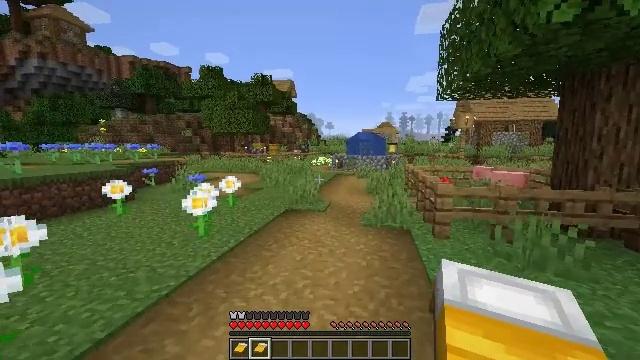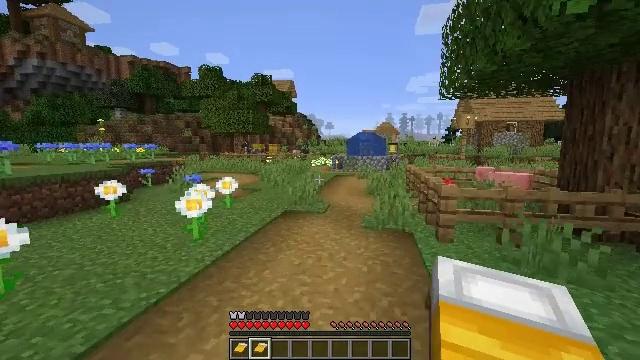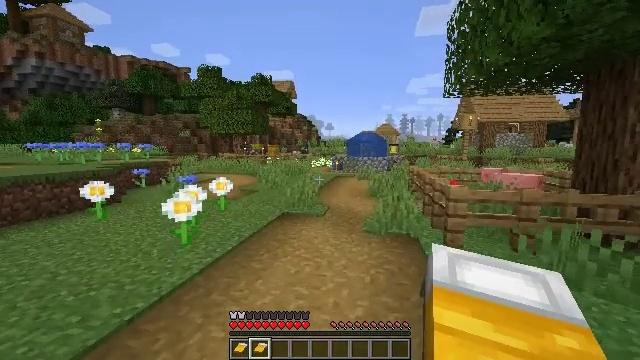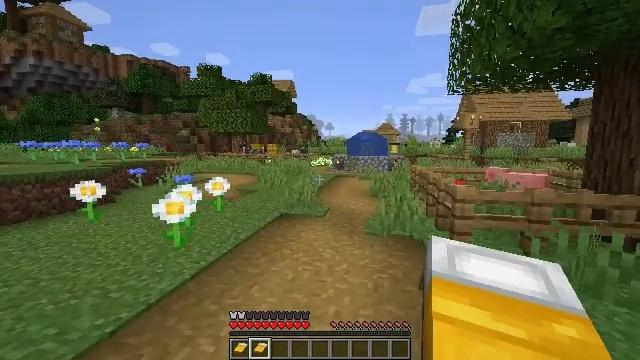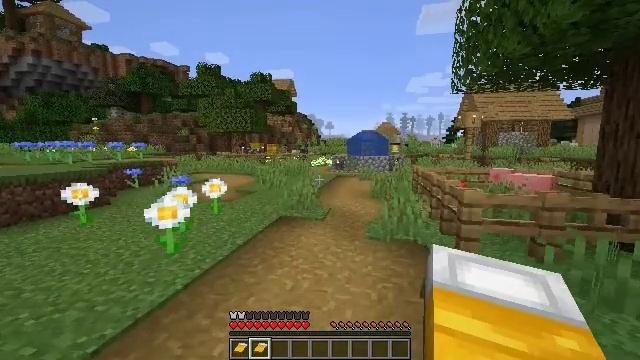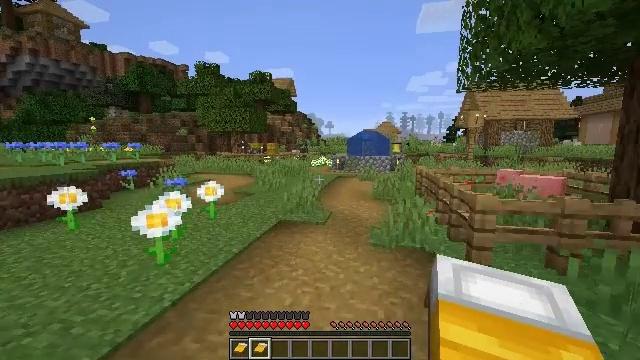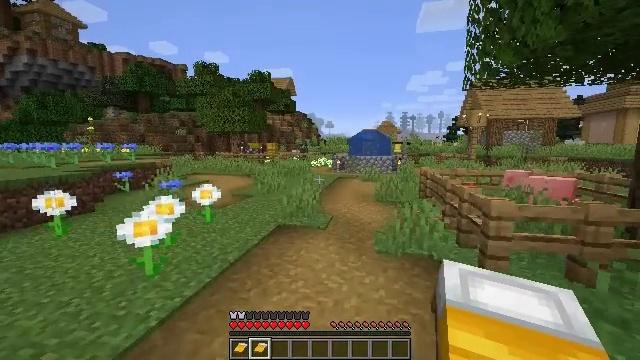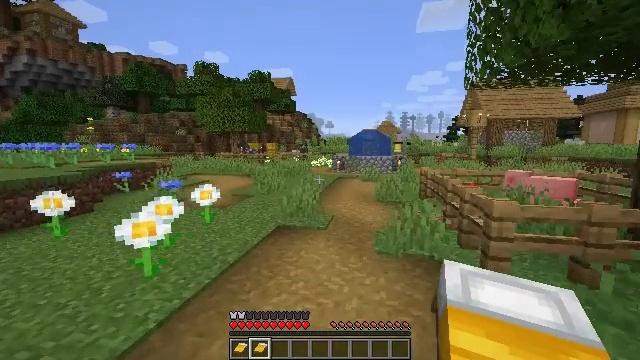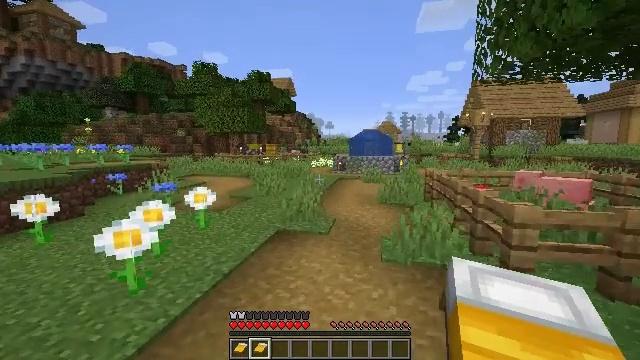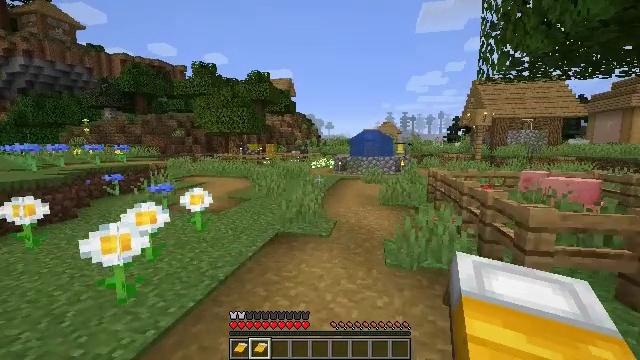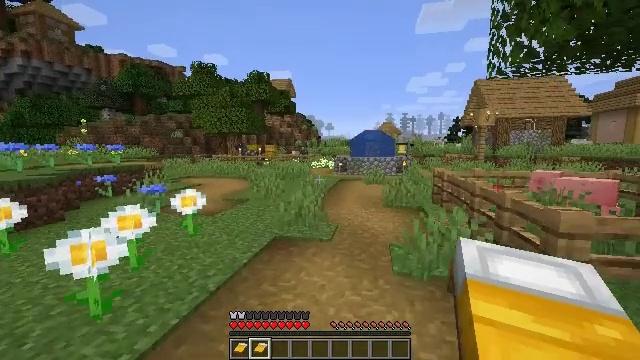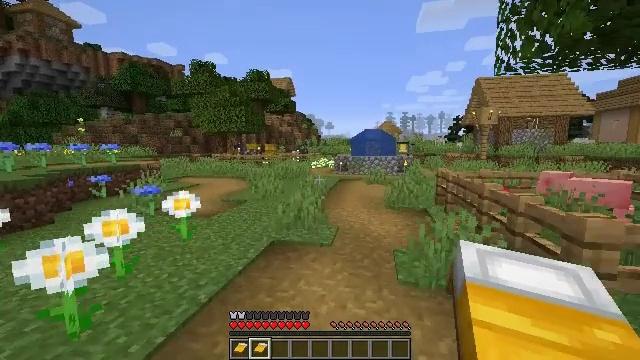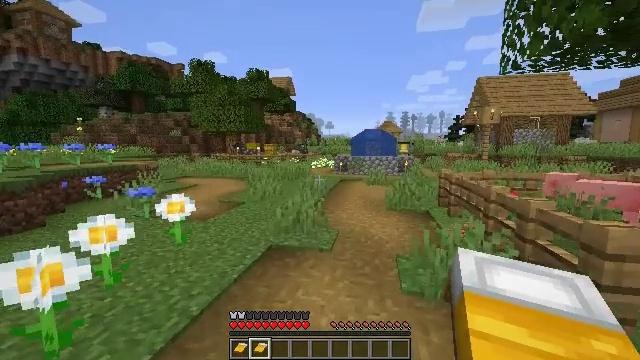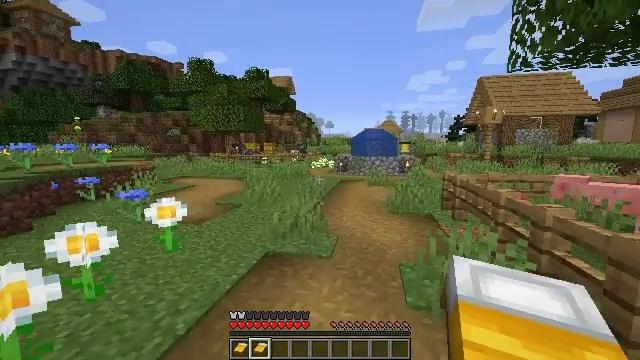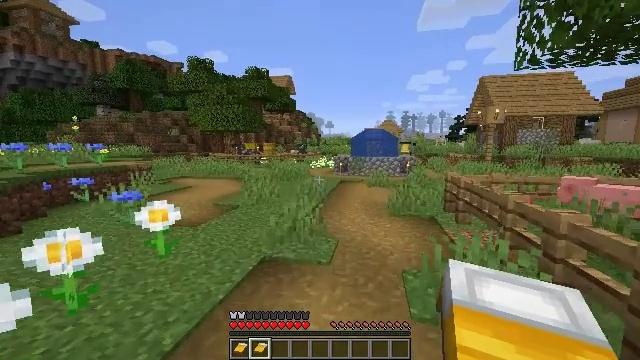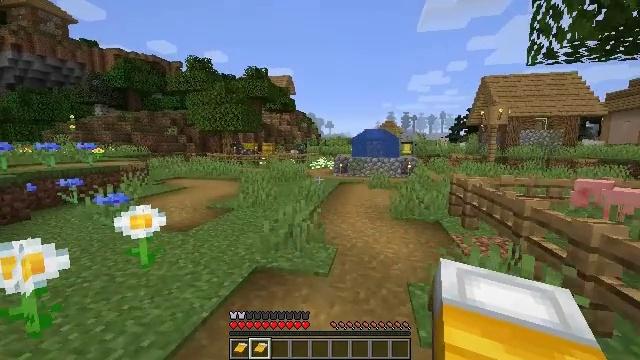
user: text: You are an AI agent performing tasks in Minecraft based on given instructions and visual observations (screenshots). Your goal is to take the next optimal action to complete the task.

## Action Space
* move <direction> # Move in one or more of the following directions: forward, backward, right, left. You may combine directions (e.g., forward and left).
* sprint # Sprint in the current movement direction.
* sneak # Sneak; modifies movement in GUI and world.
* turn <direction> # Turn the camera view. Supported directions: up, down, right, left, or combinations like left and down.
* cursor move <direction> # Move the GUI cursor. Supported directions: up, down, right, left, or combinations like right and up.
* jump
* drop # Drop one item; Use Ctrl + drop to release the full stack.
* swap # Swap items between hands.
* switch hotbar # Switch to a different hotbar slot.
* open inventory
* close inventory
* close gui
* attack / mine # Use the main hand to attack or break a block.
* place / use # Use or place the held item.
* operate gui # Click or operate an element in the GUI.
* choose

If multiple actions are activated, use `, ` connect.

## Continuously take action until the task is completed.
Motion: motion action
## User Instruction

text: Chop down the stripped oak log.
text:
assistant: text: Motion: move forward
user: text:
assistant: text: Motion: move forward
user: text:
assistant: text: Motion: move forward
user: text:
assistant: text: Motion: move forward
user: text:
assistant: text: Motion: move forward
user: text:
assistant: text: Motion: move forward
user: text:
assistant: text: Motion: move forward
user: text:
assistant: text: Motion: move forward
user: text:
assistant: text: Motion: move forward
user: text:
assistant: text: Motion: move forward
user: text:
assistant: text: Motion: move forward
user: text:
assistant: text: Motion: move forward
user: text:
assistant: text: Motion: move forward
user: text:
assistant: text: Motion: move forward
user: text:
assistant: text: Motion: move forward
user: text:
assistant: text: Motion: move forward
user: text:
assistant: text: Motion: move forward
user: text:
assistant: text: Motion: move forward
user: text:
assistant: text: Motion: move forward
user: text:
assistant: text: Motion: move forward
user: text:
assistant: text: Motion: move forward, turn right
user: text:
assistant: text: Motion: move forward
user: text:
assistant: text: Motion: move forward
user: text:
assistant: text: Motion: move forward
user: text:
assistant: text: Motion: move forward
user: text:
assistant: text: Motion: move forward, turn right
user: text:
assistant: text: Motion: move forward, turn right
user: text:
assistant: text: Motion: move forward, turn right
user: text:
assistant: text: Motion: move forward, turn right
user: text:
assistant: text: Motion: move forward, turn right